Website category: university
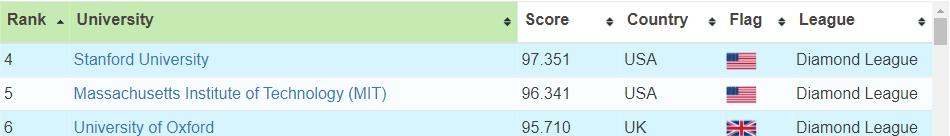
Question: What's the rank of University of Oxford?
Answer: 6

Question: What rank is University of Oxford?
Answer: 6

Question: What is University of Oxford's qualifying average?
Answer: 6

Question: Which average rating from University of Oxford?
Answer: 6

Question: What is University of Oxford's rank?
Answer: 6

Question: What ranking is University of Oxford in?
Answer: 6

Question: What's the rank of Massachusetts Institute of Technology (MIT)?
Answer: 5

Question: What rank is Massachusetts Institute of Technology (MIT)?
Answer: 5

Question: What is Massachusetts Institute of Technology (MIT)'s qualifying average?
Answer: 5

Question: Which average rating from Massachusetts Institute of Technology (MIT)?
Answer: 5

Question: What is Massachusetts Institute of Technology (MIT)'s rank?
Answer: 5

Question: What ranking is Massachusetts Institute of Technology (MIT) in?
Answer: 5

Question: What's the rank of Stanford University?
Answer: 4

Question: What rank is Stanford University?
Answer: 4

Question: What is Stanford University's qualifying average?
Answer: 4

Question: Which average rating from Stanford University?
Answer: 4

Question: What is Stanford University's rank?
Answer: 4

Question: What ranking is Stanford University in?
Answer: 4

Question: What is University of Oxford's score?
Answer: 95.710

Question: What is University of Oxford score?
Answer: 95.710

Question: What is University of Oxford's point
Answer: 95.710

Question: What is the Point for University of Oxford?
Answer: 95.710

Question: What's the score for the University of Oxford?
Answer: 95.710

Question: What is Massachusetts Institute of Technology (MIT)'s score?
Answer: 96.341

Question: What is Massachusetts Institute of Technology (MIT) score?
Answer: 96.341

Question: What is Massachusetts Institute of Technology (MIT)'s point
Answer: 96.341

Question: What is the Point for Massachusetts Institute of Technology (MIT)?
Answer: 96.341

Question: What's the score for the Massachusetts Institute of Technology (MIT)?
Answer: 96.341

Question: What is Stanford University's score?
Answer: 97.351

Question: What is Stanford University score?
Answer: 97.351

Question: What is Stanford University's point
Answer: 97.351

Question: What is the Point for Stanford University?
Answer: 97.351

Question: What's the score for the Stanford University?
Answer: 97.351

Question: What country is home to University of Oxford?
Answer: UK

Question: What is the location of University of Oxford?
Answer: UK

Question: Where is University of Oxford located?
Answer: UK

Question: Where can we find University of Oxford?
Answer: UK

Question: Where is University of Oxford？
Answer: UK

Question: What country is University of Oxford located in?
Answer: UK

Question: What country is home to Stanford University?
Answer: USA

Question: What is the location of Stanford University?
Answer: USA

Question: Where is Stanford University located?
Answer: USA

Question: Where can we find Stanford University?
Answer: USA

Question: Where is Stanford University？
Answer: USA

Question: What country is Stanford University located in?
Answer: USA

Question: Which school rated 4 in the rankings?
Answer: Stanford University

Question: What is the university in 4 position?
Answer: Stanford University

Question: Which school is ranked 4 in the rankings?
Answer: Stanford University

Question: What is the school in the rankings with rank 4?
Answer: Stanford University

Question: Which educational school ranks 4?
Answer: Stanford University

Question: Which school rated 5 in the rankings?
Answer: Massachusetts Institute of Technology (MIT)

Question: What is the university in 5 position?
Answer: Massachusetts Institute of Technology (MIT)

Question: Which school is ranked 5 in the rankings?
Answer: Massachusetts Institute of Technology (MIT)

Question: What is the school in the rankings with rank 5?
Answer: Massachusetts Institute of Technology (MIT)

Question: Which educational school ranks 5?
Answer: Massachusetts Institute of Technology (MIT)

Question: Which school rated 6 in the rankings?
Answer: University of Oxford

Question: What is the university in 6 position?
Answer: University of Oxford

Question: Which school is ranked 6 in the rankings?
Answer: University of Oxford

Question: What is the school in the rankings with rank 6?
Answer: University of Oxford

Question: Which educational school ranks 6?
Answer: University of Oxford

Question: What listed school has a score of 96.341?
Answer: Massachusetts Institute of Technology (MIT)

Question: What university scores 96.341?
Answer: Massachusetts Institute of Technology (MIT)

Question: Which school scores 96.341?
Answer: Massachusetts Institute of Technology (MIT)

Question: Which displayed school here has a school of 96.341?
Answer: Massachusetts Institute of Technology (MIT)